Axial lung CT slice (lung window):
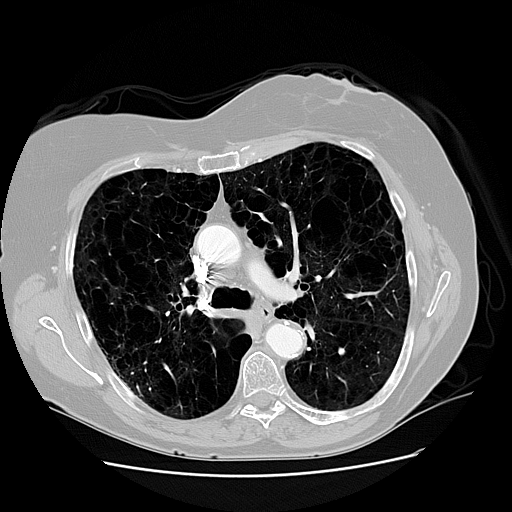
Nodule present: no